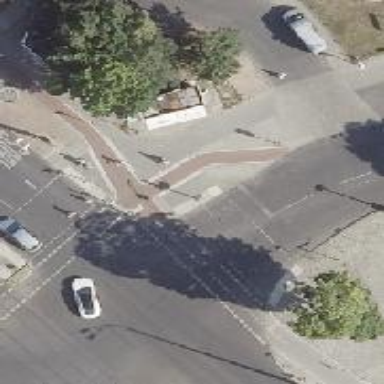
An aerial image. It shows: Road crossing with traffic signals.